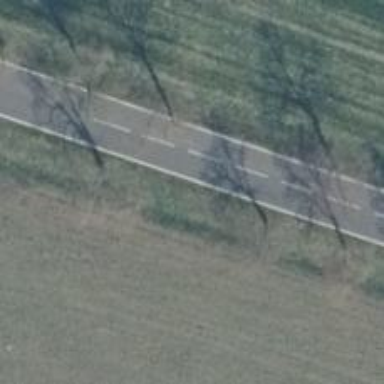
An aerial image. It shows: Secondary road with asphalt surface.